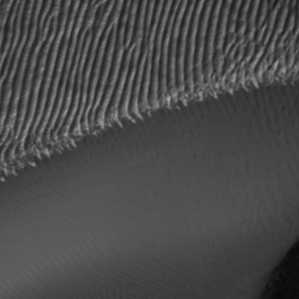
Label: frost